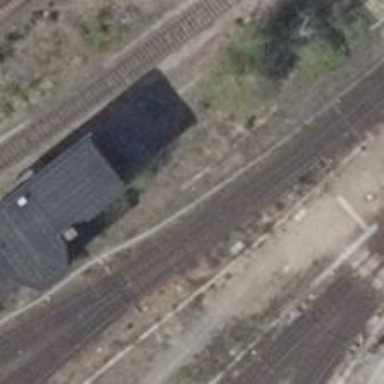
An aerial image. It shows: Railway switch.